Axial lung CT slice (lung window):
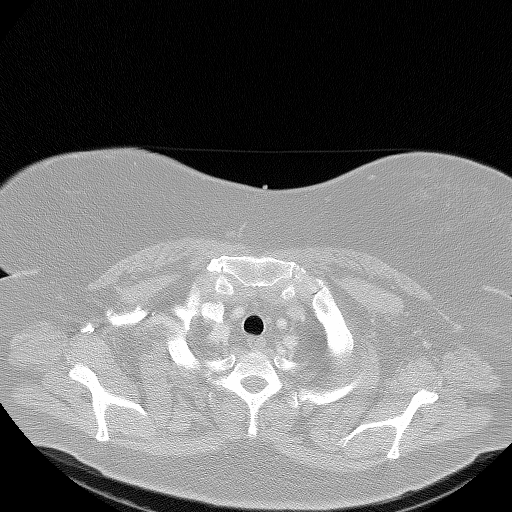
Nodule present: no